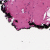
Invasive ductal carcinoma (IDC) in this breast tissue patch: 0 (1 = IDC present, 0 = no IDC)